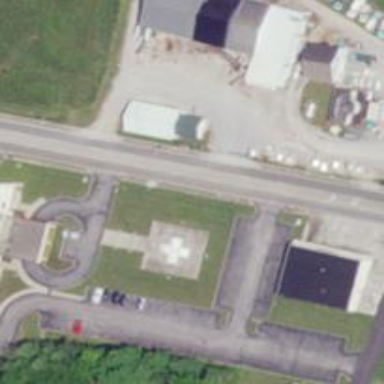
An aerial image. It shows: Image showing helipad at airport.